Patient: sex M, age 74
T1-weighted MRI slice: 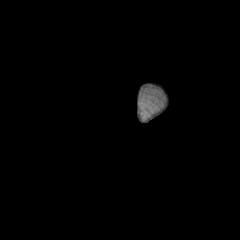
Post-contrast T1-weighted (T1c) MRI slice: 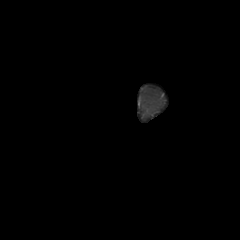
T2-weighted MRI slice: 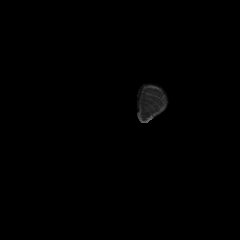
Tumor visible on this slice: no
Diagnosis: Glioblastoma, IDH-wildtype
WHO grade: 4